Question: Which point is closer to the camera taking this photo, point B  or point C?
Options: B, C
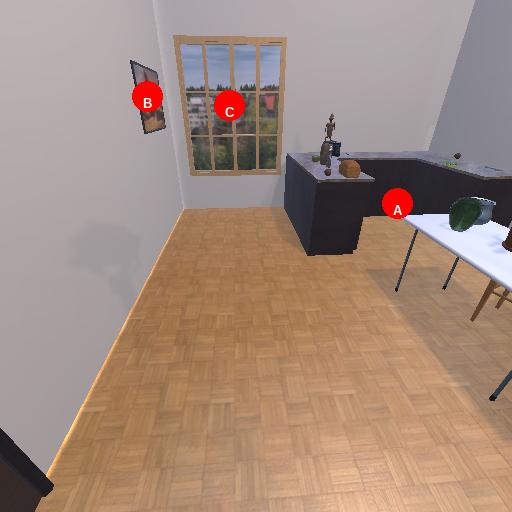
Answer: B